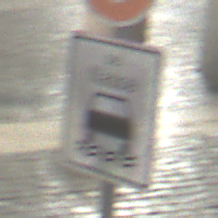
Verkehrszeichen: BeiNaesse
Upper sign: Geschwindigkeit80
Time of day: Night
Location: Outdoor (Urban)
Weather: PartlyCloudy
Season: NotSpecified
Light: Artificial